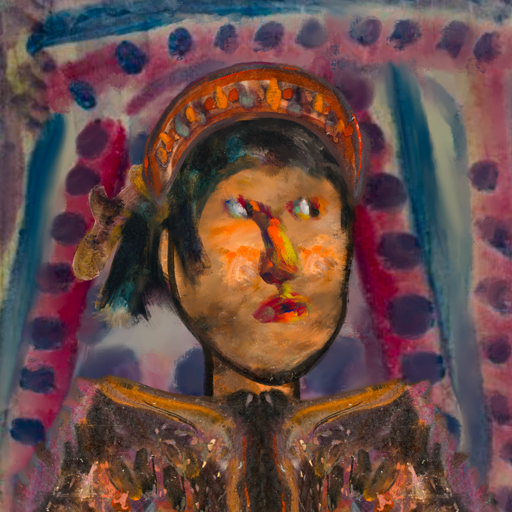
Background: HillGirl, Head And Neck Side: Gypsy_Queen, Face Side: An_Impression, Bust: Gypsy_Queen, Hair Side: Pipe, Head Accessory: Hypocrite, Second Necklace: Blank, Necklace: Blank, Baby: Blank